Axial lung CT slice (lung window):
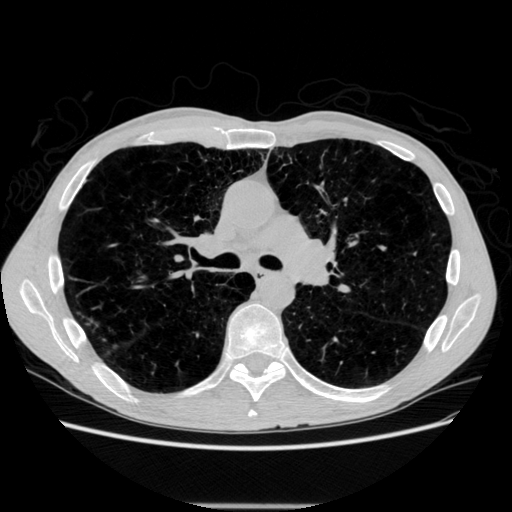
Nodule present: no